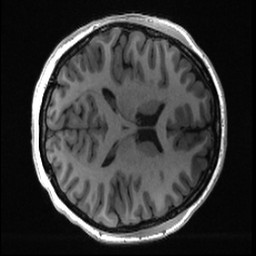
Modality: T1w
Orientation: axial